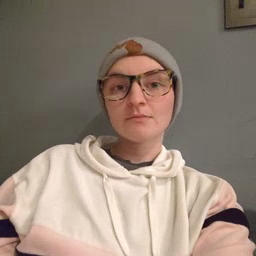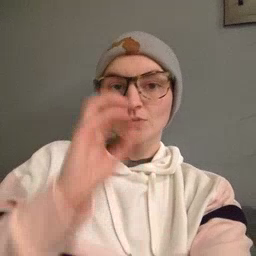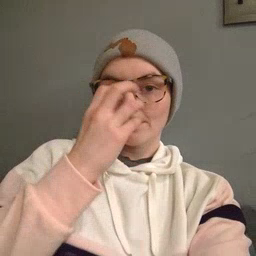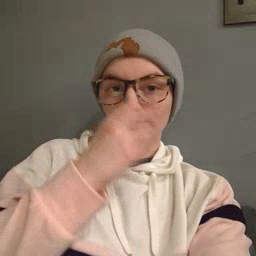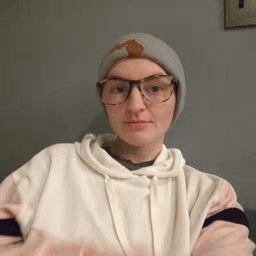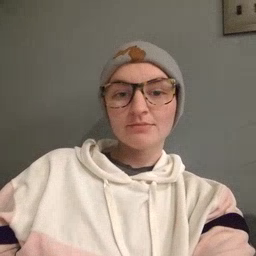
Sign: clown